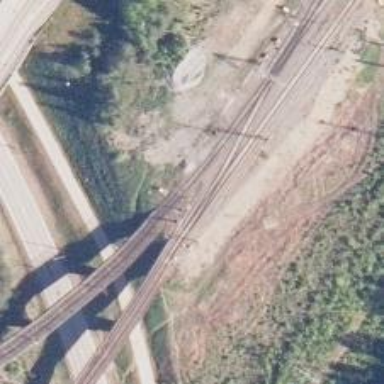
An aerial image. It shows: Continuous rail railway with electrified contact line.